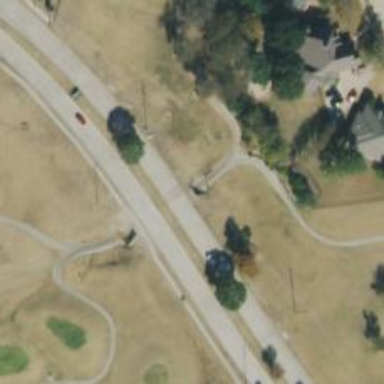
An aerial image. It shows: Well-maintained grade1 path designed for golf carts.